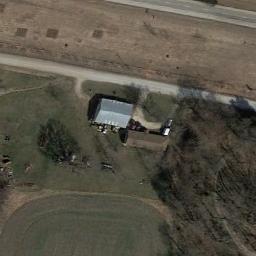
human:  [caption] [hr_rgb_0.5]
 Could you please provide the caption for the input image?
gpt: The sparse residential is on the grass next to some trees and a road .

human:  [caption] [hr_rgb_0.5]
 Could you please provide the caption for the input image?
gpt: Many trees are beside the sparse residential .

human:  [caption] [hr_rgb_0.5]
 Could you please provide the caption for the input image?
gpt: There are several houses of various sizes and a road in a sparse residential area surrounded by open spaces .

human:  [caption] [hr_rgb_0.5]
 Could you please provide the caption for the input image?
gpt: A path leads to this house with black roof .

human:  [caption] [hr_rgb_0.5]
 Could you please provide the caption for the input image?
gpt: A sparse residential area with two buildings on the green meadow .